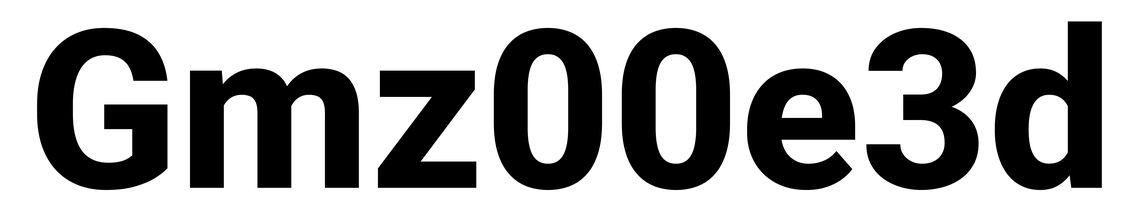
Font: Roboto_ExtraBold